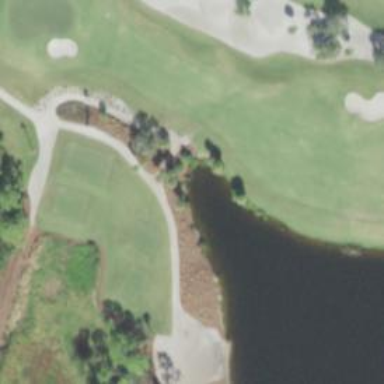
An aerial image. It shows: Path for both road and golf.